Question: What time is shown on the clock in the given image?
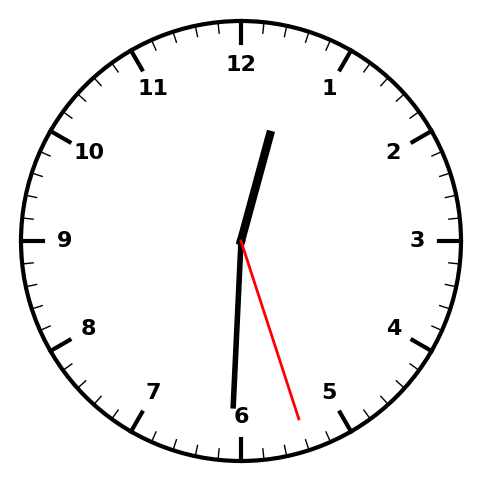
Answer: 12:30:27